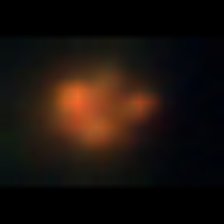
Taxon: NanoPlankton
Group: Other